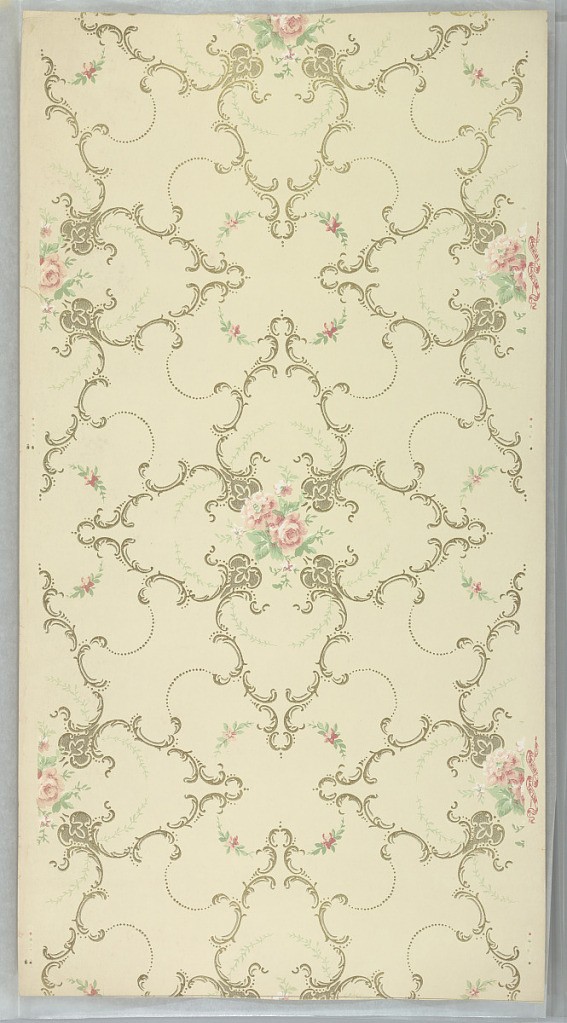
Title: Ceiling paper
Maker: Standard Wall-Paper Company, Standard Wall-Paper Company, Sandy Hill, New York
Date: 1905–1915
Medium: Machine-printed paper, liquid mica
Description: Large four-pointed scroll medallions with rose bouquet center and vining connected by bead swag and floral swag. Cream ground. Printed in pinks, greens, white, gold mica and dark gold mica. Printed in selvedge: "Standard Papers"